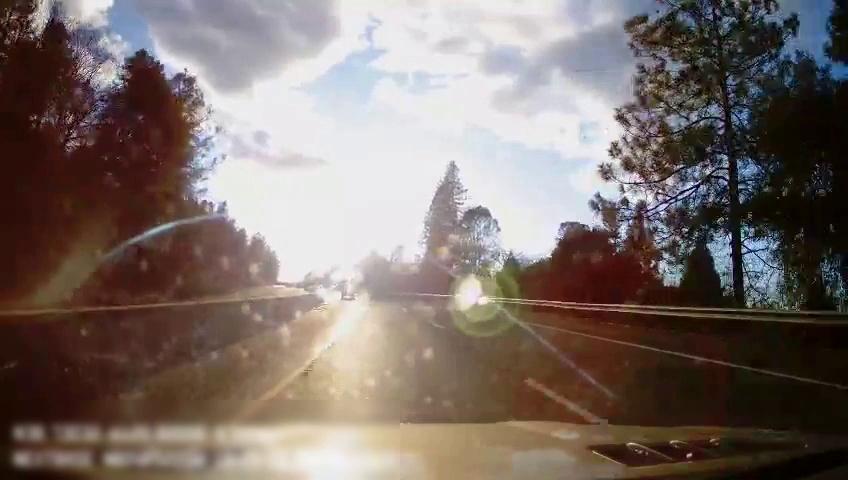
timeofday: Day
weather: Sunny
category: Drivable Space
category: Vehicles | SUV
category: Lanes | Current Lane
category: Lanes | Alternate Lane
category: Lanes | Current Lane